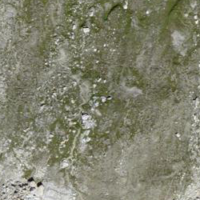
EUNIS habitat code: 48
Species observed at this site:
Bistorta vivipara